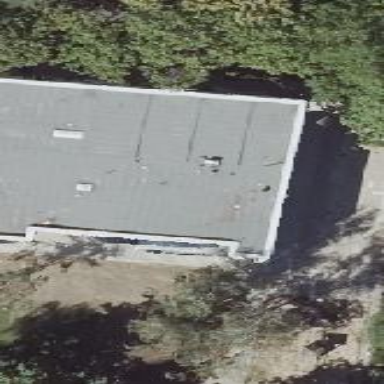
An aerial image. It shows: Civic building with flat roof.